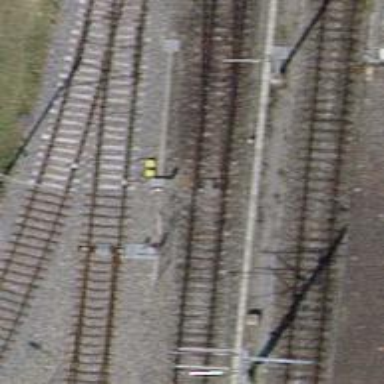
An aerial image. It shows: Single railway track with electrified contact line.